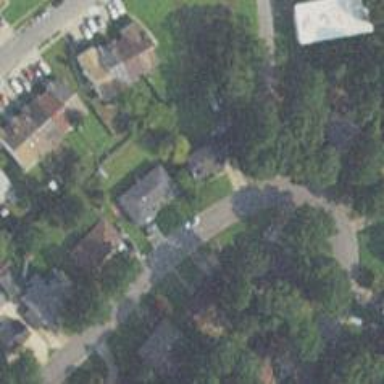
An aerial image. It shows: Neighborhood.